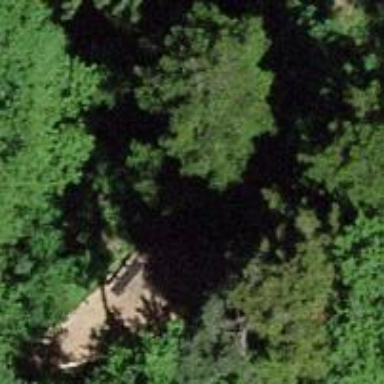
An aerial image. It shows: Bench.